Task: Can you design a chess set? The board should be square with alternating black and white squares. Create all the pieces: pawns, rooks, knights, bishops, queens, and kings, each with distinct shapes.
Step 5569:
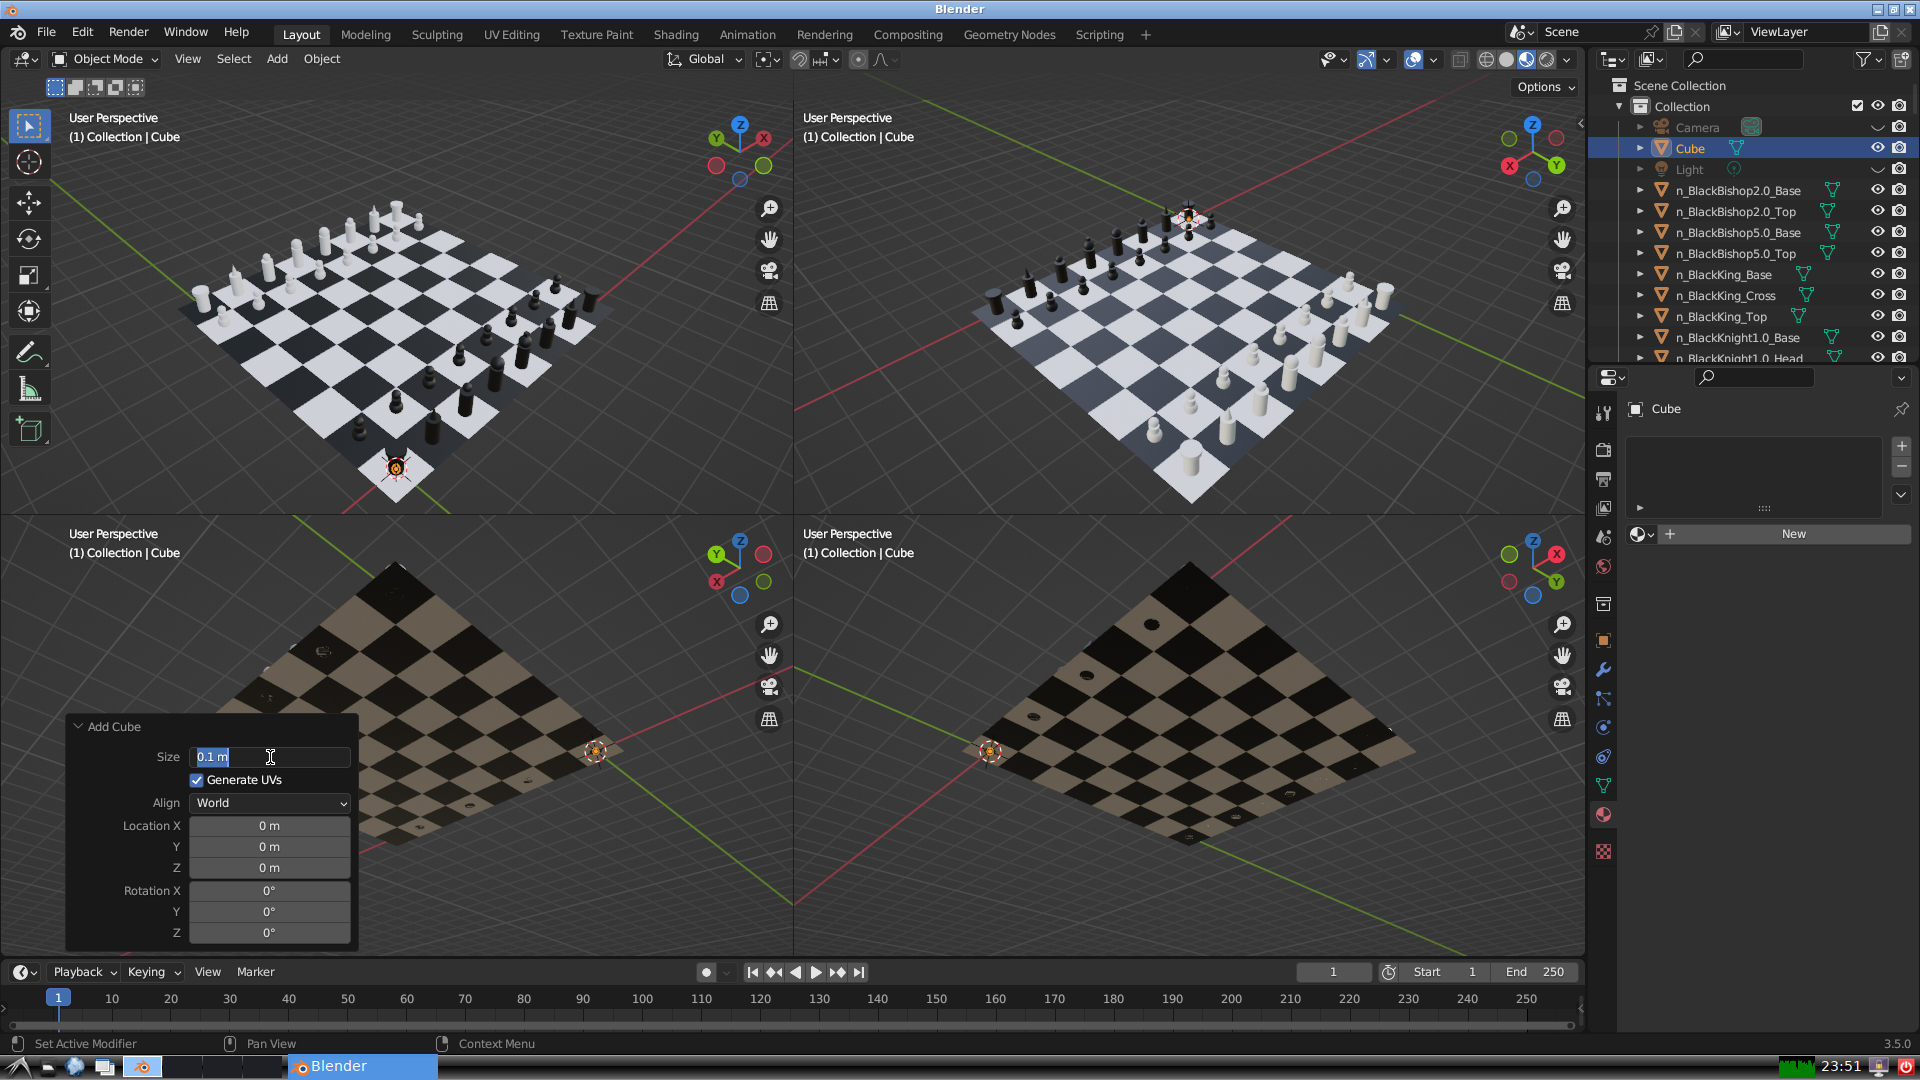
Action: input_text: 0.1